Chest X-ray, AP view. Patient: 35 years old, sex M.
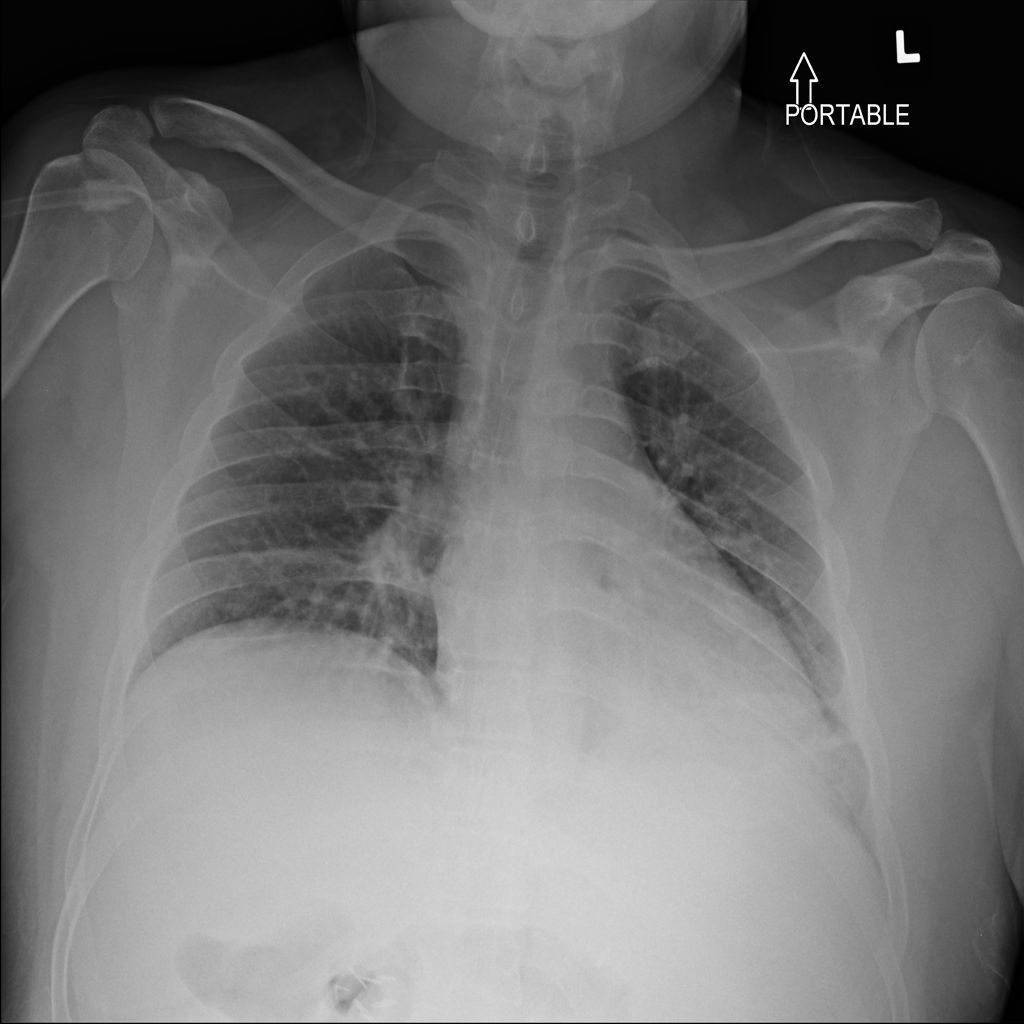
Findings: Infiltration